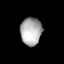
Tissue: lung
Cell type: Fibroblasts
Senescence score: 0.6368
Nuclear area (px): 578
Mean DAPI intensity: 172.825